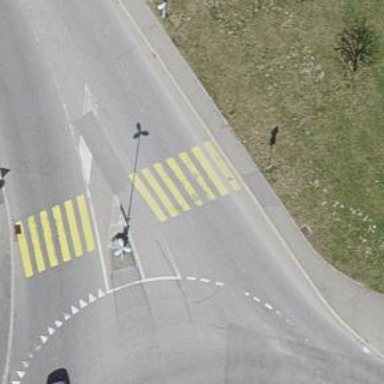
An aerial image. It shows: Marked road crossing with visible crossing markings.